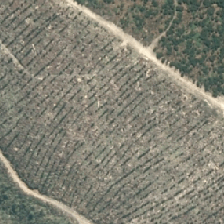
Land cover: harvested_forest